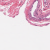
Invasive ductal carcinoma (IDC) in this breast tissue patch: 0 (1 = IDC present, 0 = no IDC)